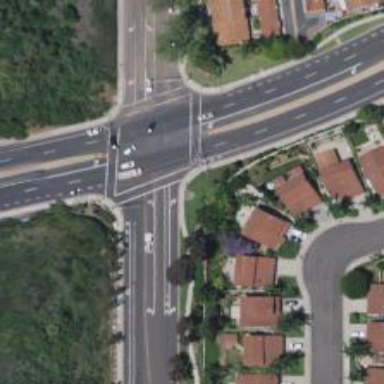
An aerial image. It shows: Marked road crossing.